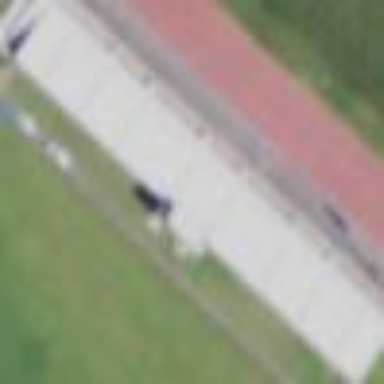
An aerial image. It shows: Bleachers on leisure land.